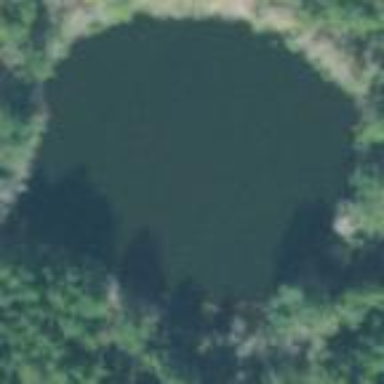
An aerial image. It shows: Serene pond surrounded by nature.